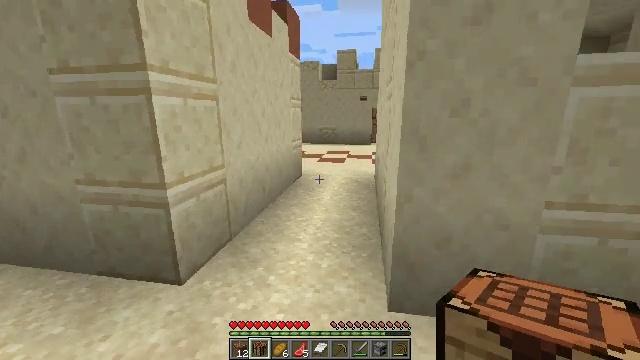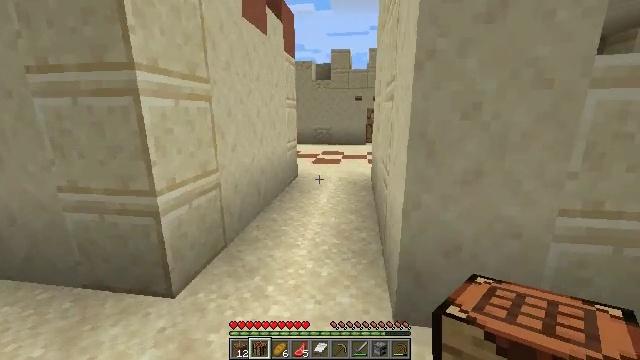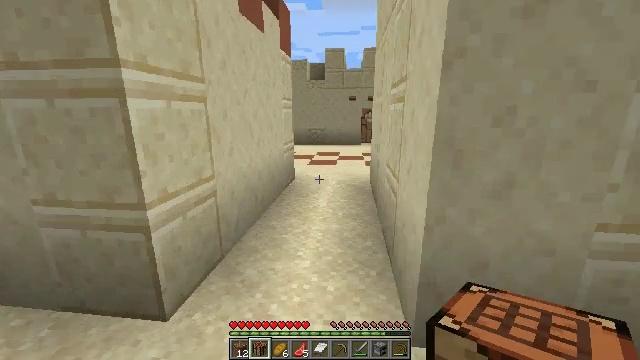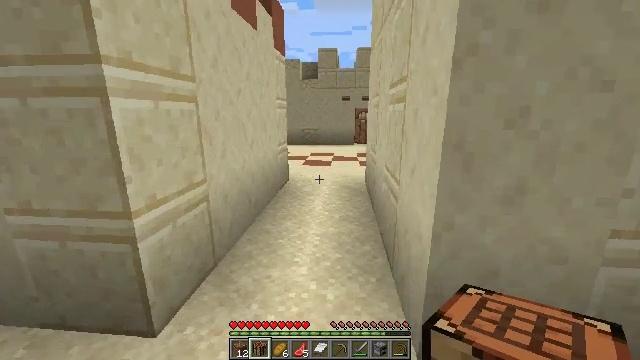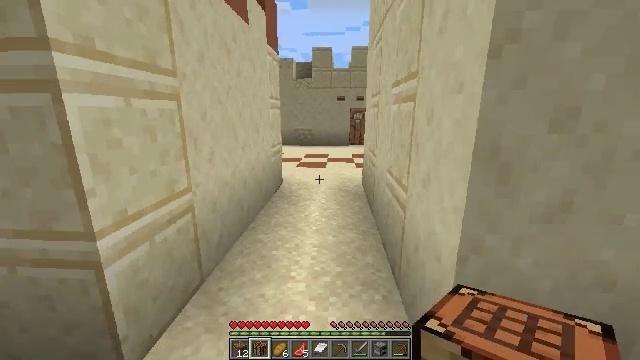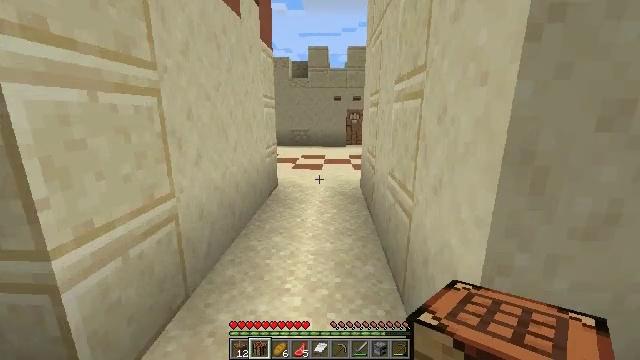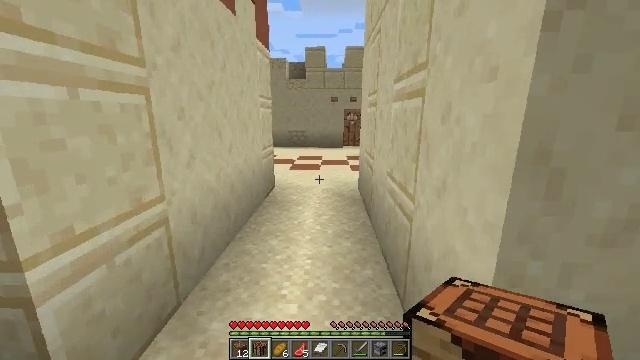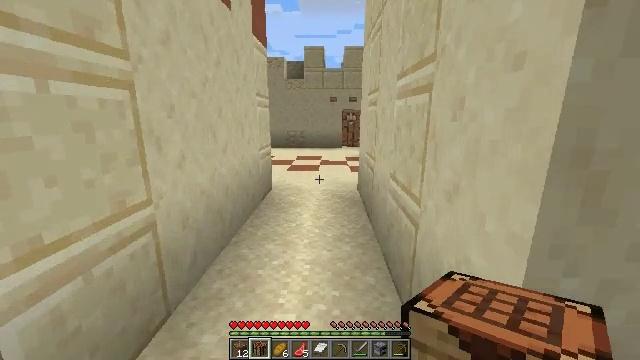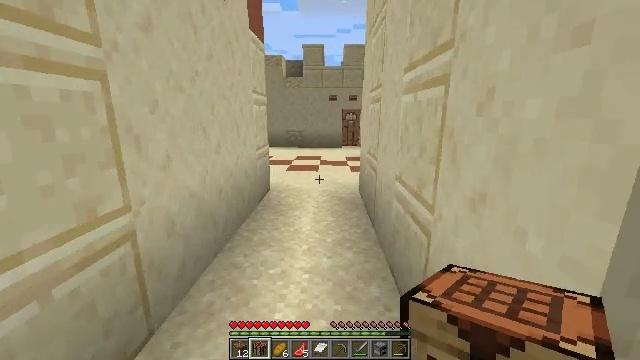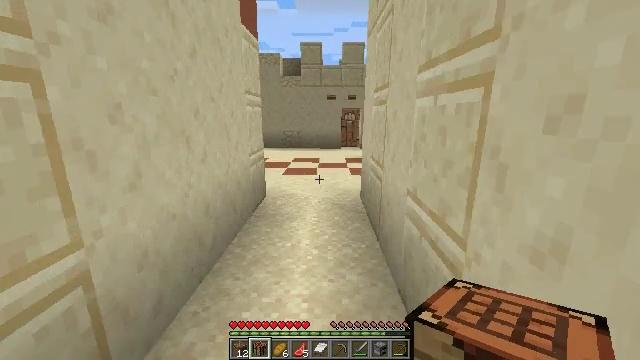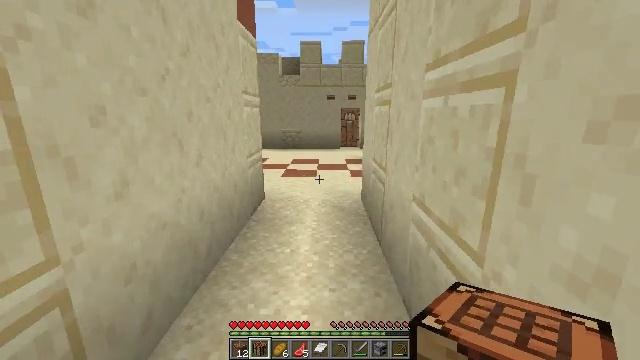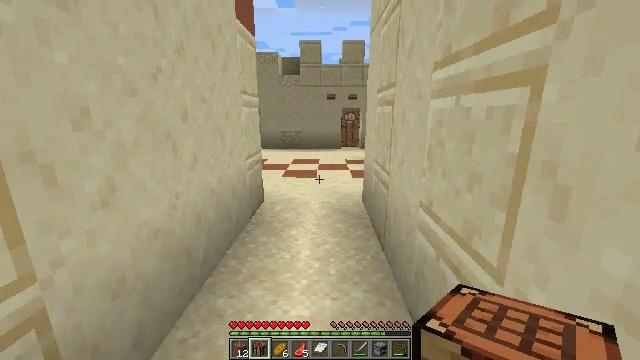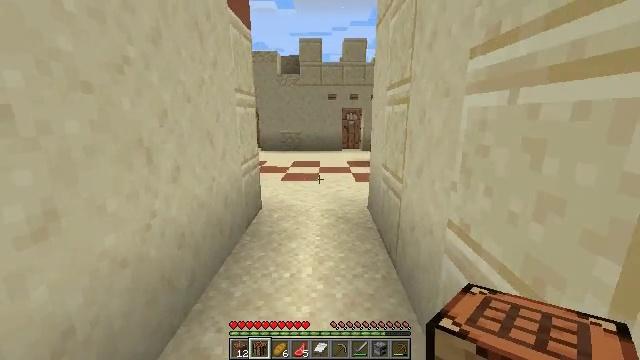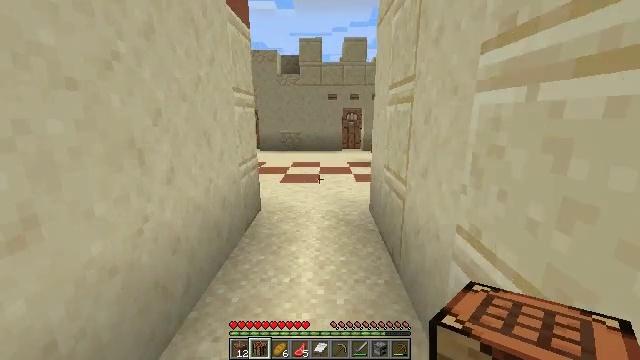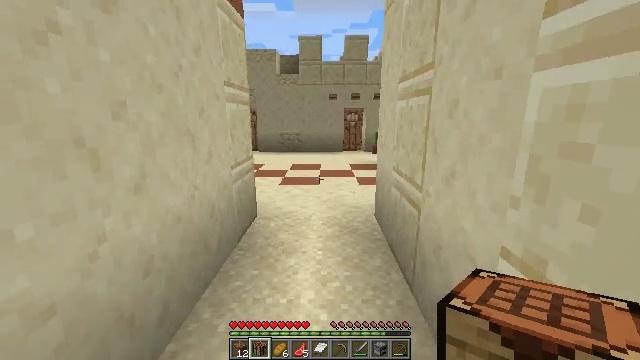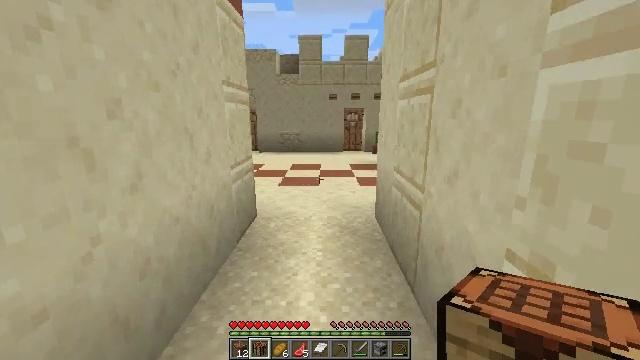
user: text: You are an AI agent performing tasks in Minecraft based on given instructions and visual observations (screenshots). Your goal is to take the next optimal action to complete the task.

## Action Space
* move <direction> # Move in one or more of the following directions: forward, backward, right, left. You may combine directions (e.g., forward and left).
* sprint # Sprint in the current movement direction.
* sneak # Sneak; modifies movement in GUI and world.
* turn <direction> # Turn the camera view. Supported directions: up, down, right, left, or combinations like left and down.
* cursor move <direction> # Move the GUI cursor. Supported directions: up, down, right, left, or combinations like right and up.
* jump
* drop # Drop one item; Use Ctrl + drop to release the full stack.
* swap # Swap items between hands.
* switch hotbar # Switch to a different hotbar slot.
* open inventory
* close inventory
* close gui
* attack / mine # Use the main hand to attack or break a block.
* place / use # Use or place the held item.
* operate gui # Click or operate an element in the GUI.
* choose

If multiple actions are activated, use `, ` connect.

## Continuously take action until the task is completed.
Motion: motion action
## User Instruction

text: Mine the jungle fence gate for materials.
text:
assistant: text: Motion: move forward and move left, turn right
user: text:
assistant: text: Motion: move forward and move left, turn right
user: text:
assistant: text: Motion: move forward, turn right
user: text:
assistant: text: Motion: move forward, turn right
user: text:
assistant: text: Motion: move forward
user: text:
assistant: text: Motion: move forward
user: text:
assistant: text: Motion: move forward
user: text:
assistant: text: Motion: move forward
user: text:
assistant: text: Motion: move forward
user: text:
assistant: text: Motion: move forward
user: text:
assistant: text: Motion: move forward
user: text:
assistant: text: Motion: move forward
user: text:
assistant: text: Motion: move forward
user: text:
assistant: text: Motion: move forward
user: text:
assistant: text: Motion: move forward
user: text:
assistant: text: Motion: move forward
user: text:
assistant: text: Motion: move forward
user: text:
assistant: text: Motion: move forward
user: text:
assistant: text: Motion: move forward
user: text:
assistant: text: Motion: move forward
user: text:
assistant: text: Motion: move forward
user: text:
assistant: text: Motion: move forward
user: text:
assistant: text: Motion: move forward
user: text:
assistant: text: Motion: move forward
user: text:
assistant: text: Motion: move forward
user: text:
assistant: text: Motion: move forward
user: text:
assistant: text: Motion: move forward
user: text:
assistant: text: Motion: move forward
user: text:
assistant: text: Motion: move forward and move left, turn right
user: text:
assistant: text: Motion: move forward and move left, turn right